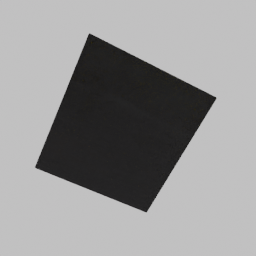
Label: decoration